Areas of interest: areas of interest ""Wenzhou East Toll Station (G15 Shenhai Expressway Exit)""
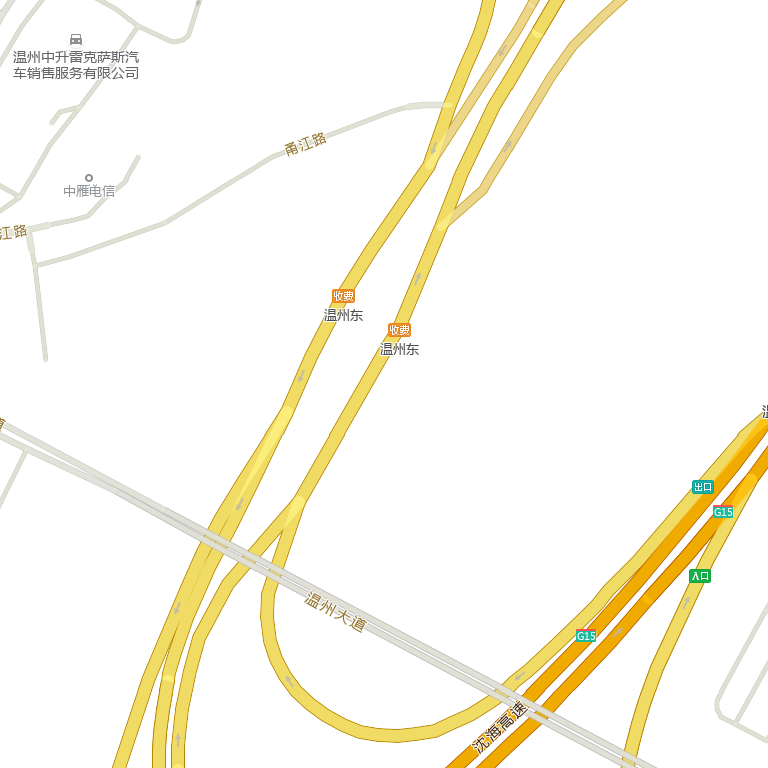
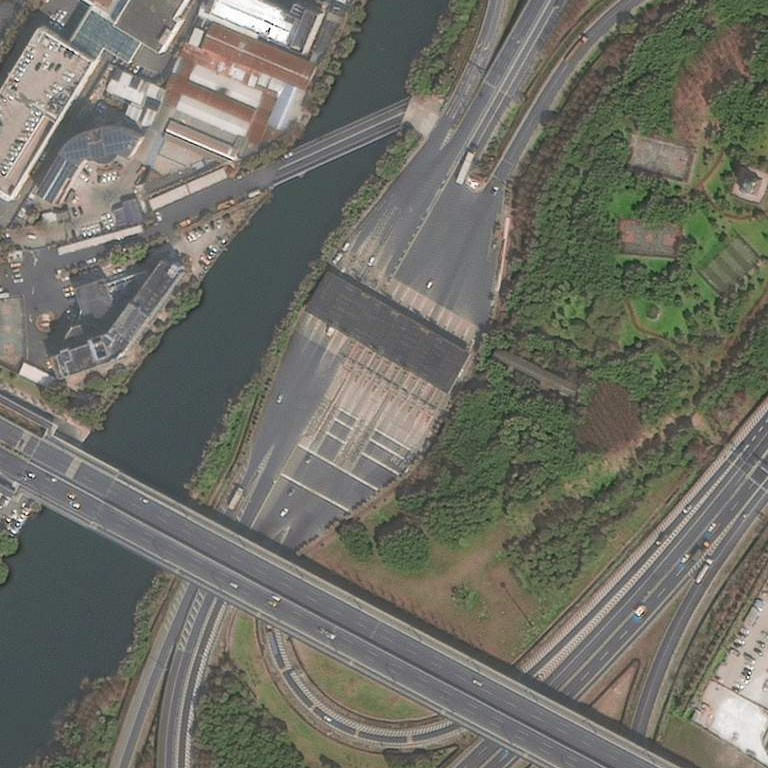